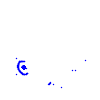
Particle: electron